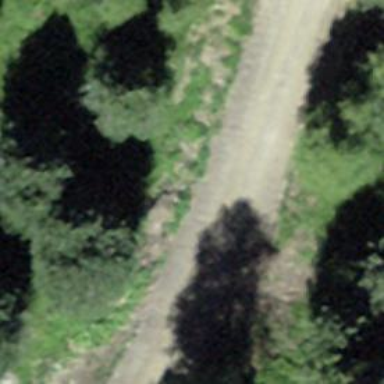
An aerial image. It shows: Gravel track with grade2 quality.